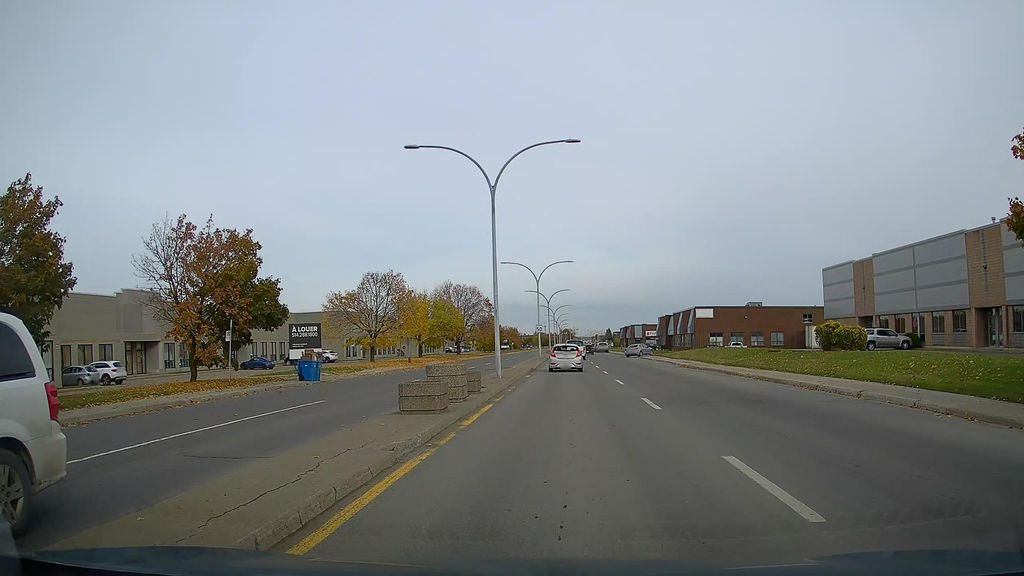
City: montreal